【题型】选择题　【知识点】平面几何　【难度】medium
（2025·上海普陀·三模）如图，在$\triangle ABC$中，点$D$在边$AB$上，点$E$在边$AC$上，$BD=BC$，$AD=AE$，若要求$\angle CDE$的度数，则只需知道（\quad）的度数

\begin{enumerate}
    \item[A.] $\angle A$
    \item[B.] $\angle B$
    \item[C.] $\angle ACB$
    \item[D.] $\angle DCE$
\end{enumerate}
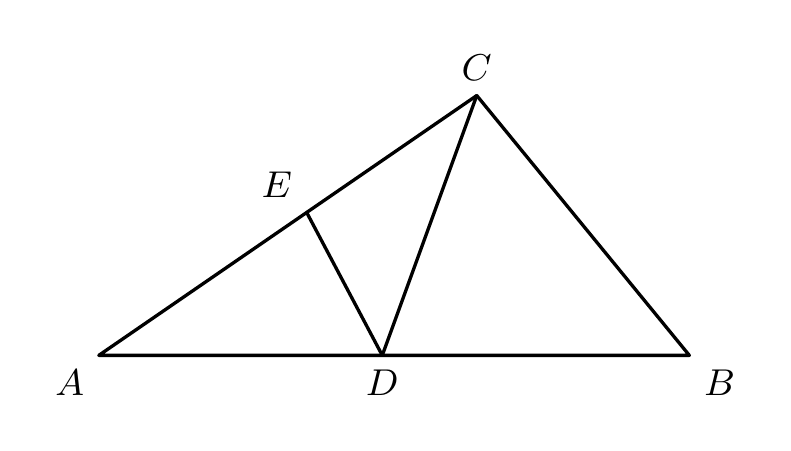
【解答】
\textbf{【答案】} \(\boldsymbol{C}\)

\textbf{【分析】} 本题考查了等腰三角形的性质，三角形内角和定理等知识，根据等腰三角形的性质得到 $\angle BDC=90^\circ-\frac{1}{2}\angle B$，$\angle ADE=90^\circ-\frac{1}{2}\angle A$，即可求解，掌握相关知识是解题的关键。

\textbf{【详解】} 解：$\because BD=BC$，

$\therefore \angle BDC=\frac{1}{2}(180^\circ-\angle B)=90^\circ-\frac{1}{2}\angle B$,

$\because AD=AE$，

$\therefore \angle ADE=\frac{1}{2}(180^\circ-\angle A)=90^\circ-\frac{1}{2}\angle A$,

$\therefore \angle BDC+\angle ADE=90^\circ-\frac{1}{2}\angle B+90^\circ-\frac{1}{2}\angle A$
$=180^\circ-\frac{1}{2}(\angle A+\angle B)$
$=180^\circ-\frac{1}{2}(180^\circ-\angle ACB)$

$=90^\circ+\frac{1}{2}\angle ACB,$

$\therefore \angle CDE=180^\circ-(\angle BDC+\angle ADE)$
$=180^\circ-\left(90^\circ+\frac{1}{2}\angle ACB\right)$
$=90^\circ-\frac{1}{2}\angle ACB,$

$\therefore$ 要求 $\angle CDE$ 的度数，则只需知道 $\angle ACB$ 的度数，

故选：$\boldsymbol{C}$。